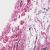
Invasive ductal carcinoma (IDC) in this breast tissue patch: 0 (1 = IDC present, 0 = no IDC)